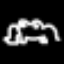
Label: frog